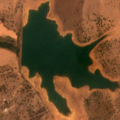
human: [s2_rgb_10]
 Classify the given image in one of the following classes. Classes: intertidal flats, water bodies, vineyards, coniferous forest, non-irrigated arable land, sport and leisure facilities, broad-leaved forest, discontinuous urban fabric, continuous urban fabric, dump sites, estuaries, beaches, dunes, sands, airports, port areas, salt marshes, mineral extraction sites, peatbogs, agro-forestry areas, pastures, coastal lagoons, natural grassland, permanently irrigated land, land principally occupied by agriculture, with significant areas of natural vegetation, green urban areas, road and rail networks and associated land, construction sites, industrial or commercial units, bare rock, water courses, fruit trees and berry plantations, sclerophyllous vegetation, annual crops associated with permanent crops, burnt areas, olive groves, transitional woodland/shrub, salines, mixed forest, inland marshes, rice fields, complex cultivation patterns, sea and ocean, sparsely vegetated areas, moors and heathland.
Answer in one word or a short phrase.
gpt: non-irrigated arable land, permanently irrigated land, pastures, agro-forestry areas, water bodies